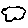
Label: cloud